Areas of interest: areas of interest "Home Appliance and Electronics Store"
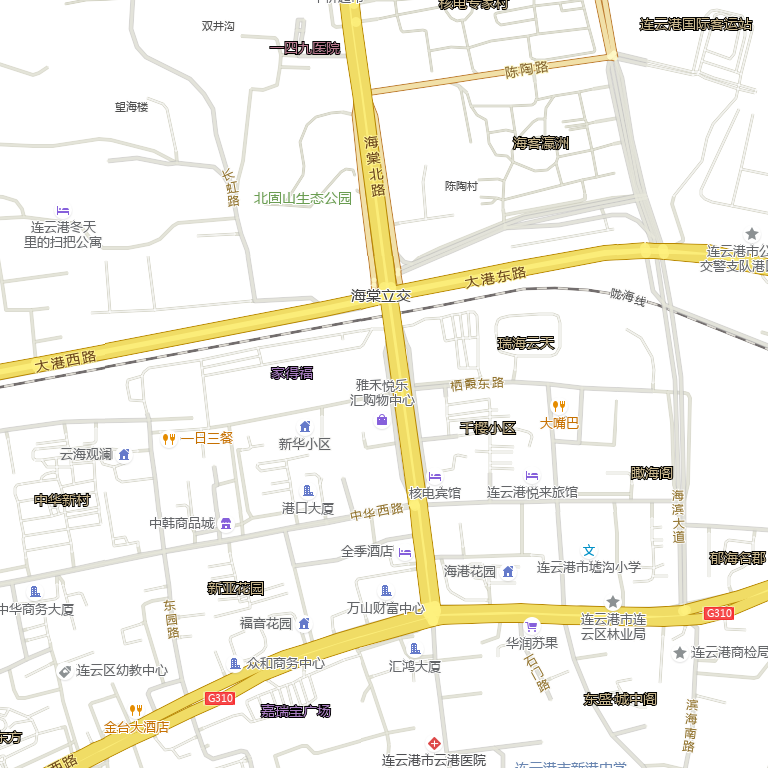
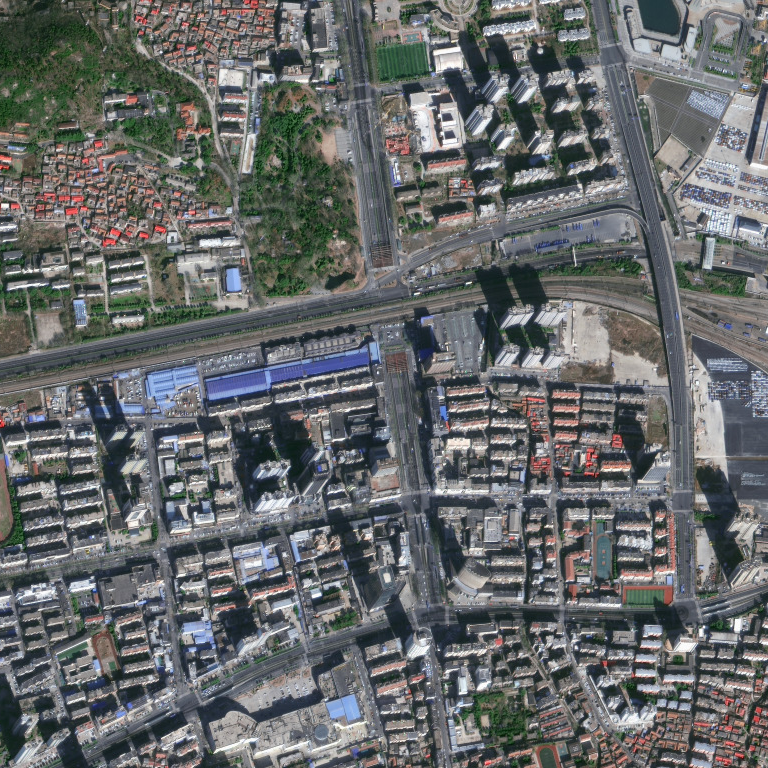